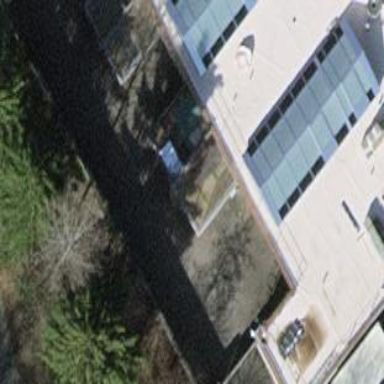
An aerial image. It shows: View of roof of building.